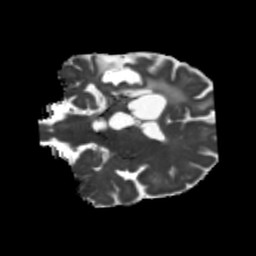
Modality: MD
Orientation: coronal
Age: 59
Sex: male
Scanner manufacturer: siemens
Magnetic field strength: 3 T
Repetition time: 5.25 s
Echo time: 0.08 s